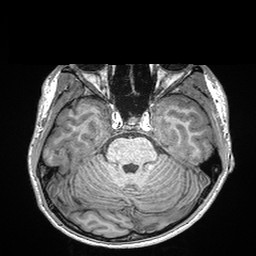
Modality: T1w
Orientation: coronal
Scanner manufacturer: siemens
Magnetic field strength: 3 T
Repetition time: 2.3 s
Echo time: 0.00298 s